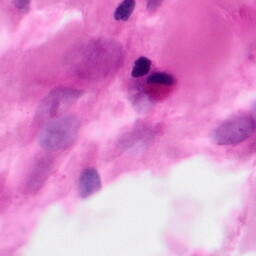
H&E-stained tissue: Pancreatic